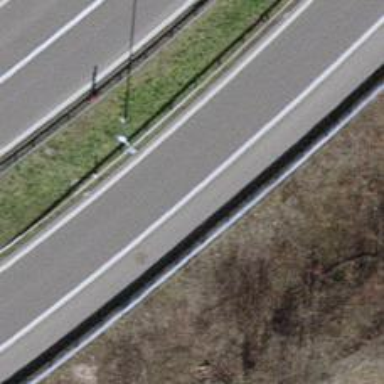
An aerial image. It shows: Motorway trunk link.